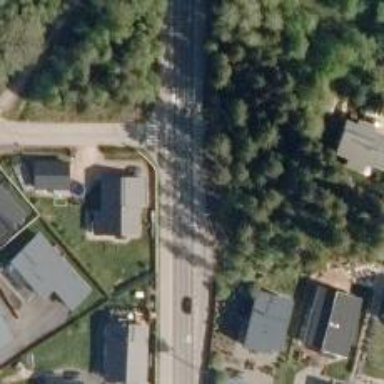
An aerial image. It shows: Crossing on asphalt cycleway.